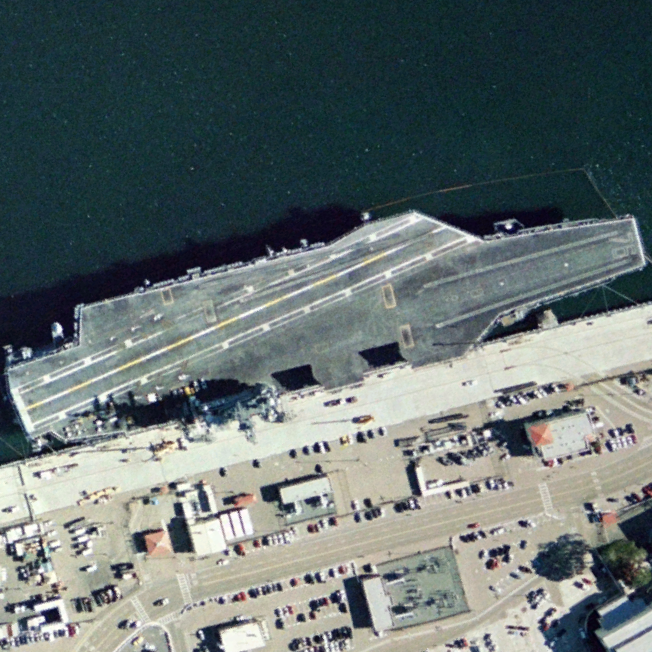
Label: Nimitz-class_aircraft_carrier